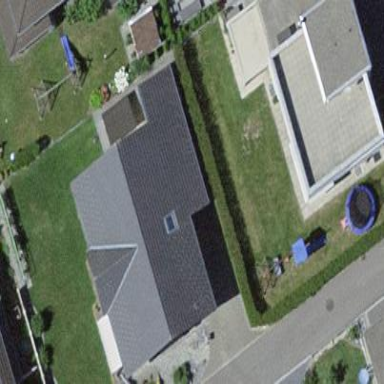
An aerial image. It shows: Building with tile roof.